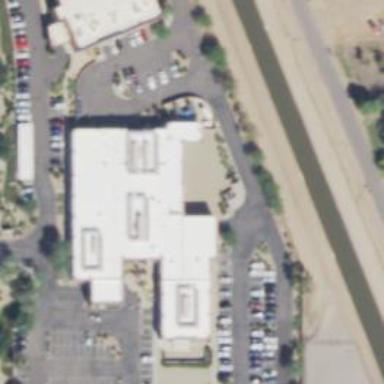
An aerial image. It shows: Hospital providing healthcare services.